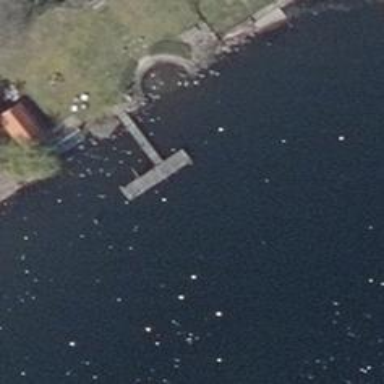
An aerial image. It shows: Man-made pier.